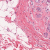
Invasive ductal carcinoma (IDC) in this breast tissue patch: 0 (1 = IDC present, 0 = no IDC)